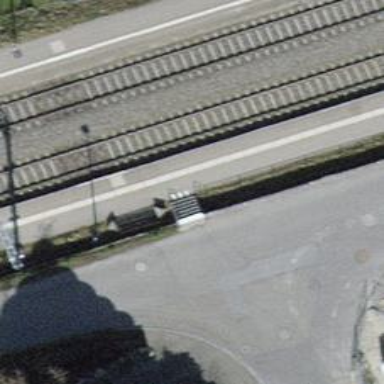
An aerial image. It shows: Set of steps on the road.